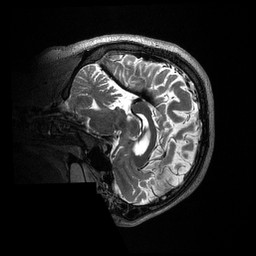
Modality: T2w
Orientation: sagittal
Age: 45
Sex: male